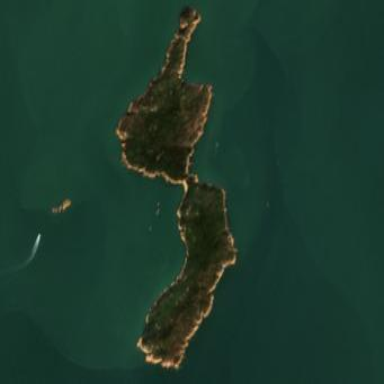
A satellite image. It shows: Island with natural coastline.